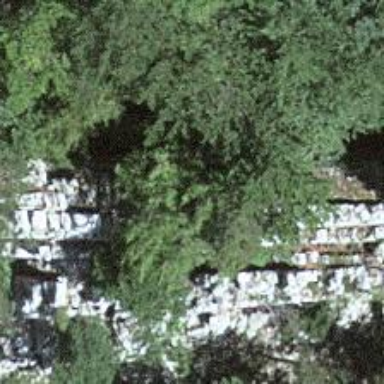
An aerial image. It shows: Climbing crag.